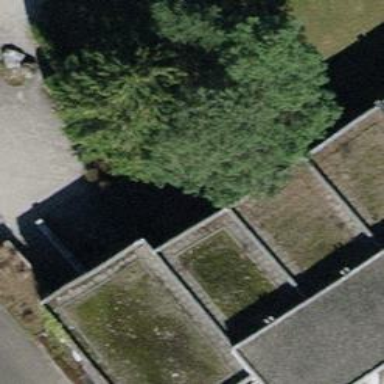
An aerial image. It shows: Urban tree with evergreen needle-leaved foliage.